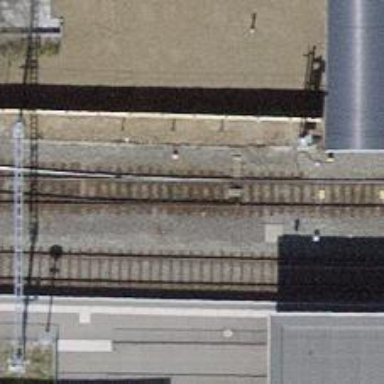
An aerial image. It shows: Railway switch.